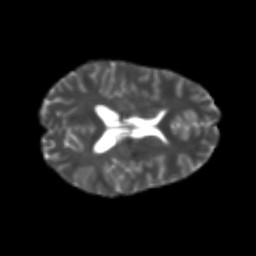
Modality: T2w
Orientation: axial
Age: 24
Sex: female
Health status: healthy
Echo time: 0.074 s